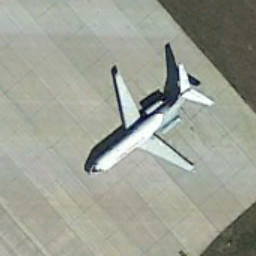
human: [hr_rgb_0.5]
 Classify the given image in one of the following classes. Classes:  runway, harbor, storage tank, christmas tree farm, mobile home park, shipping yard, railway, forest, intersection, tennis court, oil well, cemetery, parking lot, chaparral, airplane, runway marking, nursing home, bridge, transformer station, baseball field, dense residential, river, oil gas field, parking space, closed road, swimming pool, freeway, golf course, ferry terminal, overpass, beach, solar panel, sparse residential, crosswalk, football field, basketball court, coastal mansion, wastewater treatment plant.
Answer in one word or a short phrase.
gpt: airplane